Interaction volume radius: 5 \u00c5
Interaction volume height: 15 \u00c5
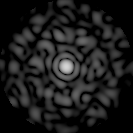
Disorder parameter: 0.8164